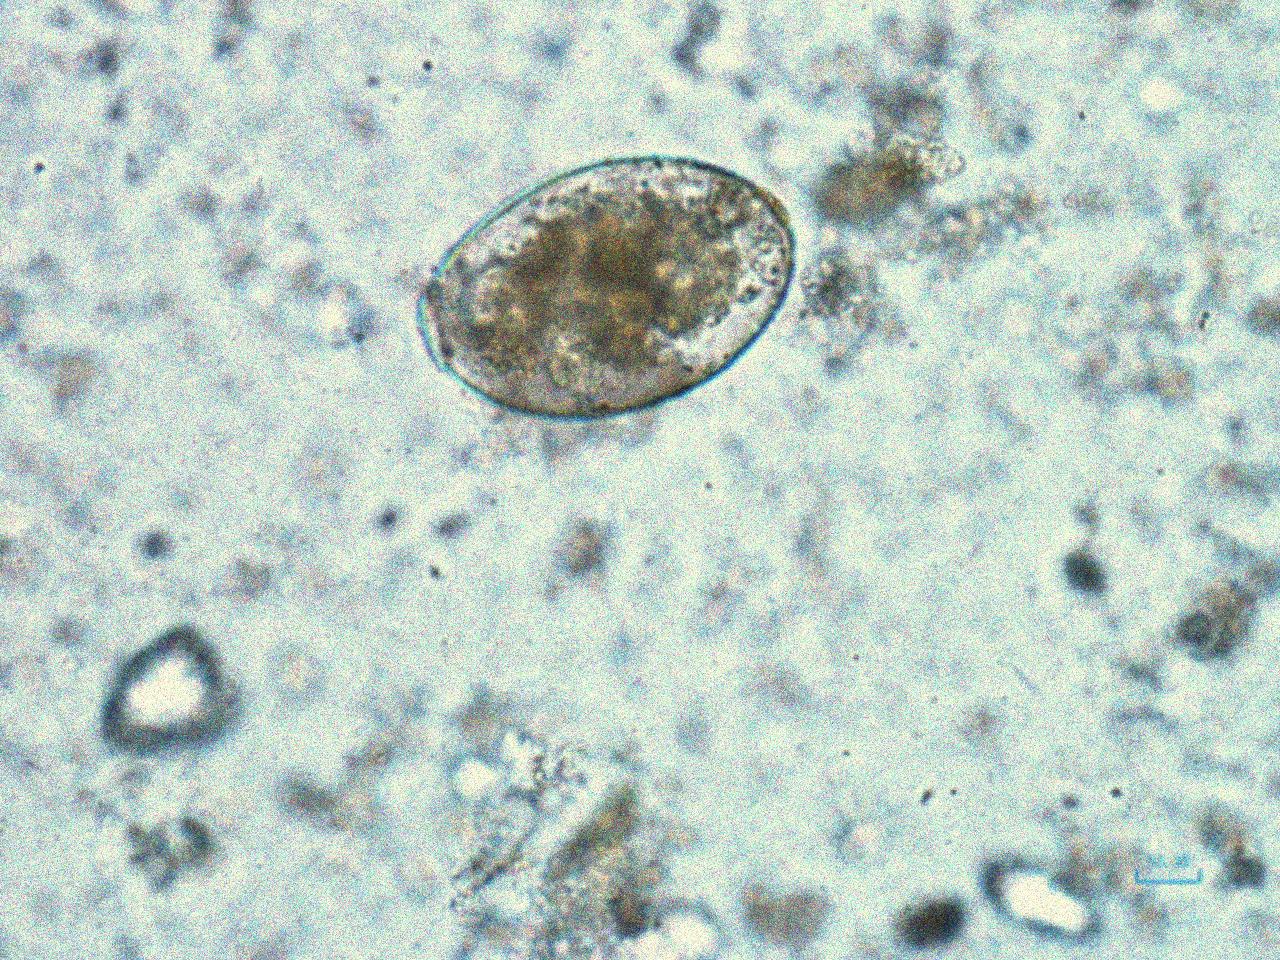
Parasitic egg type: Fasciolopsis buski